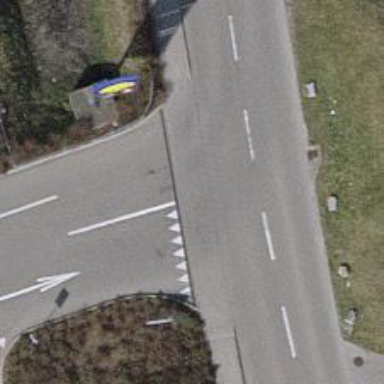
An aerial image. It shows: Unmarked crossing on the road.